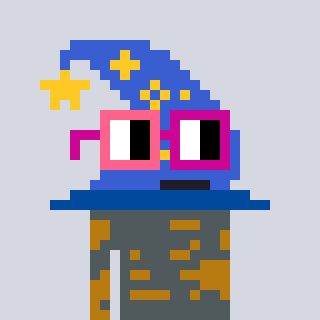
a pixel art character with square pink and red glasses, a wizard hat-shaped head and a gold-colored body on a cool background